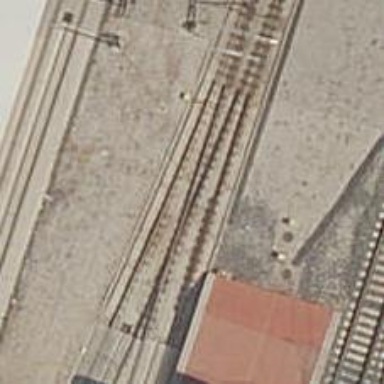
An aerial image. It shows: Rail siding with electrified contact lines.